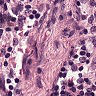
Metastatic tissue present: no